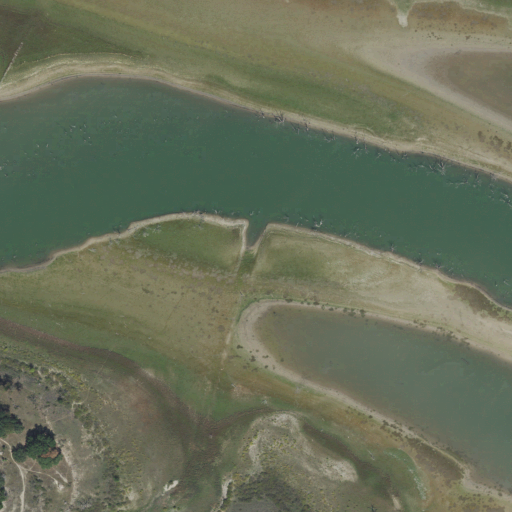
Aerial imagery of valley in Texas named Sawyer Hollow containing open water, grassland, herbaceous wetlands, evergreen forest, and shrub